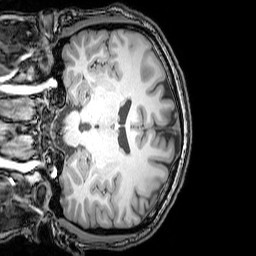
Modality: T1w
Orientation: coronal
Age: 24
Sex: male
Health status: healthy
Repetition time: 0.081 s
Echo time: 0.037 s